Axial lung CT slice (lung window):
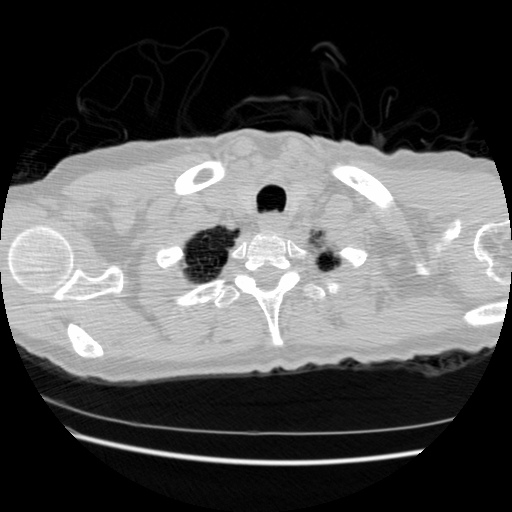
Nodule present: no